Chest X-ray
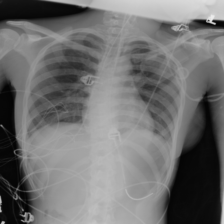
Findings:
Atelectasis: negative
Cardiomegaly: negative
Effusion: negative
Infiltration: negative
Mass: negative
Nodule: negative
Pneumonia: negative
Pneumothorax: negative
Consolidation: negative
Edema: negative
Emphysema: negative
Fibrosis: negative
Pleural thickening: negative
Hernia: negative